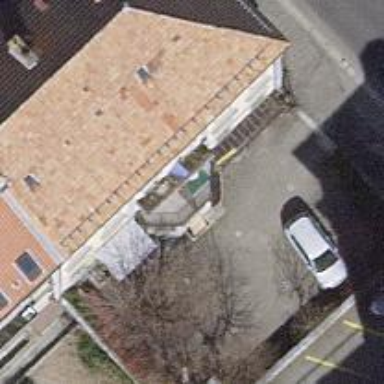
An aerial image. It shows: Cafe.